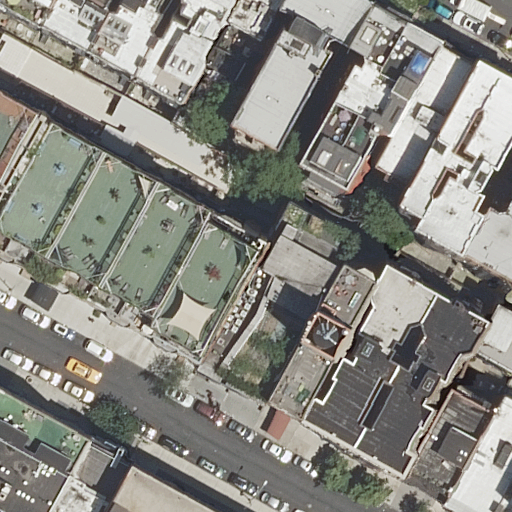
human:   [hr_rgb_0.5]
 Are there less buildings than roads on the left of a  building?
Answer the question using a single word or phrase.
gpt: no

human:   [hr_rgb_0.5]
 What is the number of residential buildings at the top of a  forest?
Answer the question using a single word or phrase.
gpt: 0

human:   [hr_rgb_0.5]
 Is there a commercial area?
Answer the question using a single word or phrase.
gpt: no

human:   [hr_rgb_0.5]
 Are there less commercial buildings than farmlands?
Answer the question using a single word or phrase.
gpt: no

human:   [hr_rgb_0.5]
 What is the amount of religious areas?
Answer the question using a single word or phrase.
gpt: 0

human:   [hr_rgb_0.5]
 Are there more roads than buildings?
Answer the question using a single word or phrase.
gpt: no

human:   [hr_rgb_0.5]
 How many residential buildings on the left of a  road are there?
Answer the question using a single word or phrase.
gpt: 16

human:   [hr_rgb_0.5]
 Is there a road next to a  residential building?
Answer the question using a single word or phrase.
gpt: yes

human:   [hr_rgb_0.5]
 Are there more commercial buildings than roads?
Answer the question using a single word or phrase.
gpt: no

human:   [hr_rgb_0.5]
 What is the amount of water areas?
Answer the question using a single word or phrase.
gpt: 0

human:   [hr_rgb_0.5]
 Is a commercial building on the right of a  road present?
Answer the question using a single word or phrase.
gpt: no

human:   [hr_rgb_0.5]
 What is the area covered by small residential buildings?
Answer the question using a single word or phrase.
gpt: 373m2

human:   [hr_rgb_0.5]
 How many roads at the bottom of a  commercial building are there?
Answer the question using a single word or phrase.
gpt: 0

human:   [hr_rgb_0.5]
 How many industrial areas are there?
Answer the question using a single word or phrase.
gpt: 0

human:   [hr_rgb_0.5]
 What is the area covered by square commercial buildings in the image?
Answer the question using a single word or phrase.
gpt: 0m2

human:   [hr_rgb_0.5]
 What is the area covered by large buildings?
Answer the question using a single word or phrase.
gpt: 3641m2

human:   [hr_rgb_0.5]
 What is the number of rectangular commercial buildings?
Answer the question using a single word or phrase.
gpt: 0

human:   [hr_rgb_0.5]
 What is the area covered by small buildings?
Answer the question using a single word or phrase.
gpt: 373m2

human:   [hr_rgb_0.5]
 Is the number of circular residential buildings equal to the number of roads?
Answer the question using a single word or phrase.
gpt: no

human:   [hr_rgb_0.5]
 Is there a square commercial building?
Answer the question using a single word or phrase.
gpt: no

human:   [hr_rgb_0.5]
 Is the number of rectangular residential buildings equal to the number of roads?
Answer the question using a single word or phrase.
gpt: no

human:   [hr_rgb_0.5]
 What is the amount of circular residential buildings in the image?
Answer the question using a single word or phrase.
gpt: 0

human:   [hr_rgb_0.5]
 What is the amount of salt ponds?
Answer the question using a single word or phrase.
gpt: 0

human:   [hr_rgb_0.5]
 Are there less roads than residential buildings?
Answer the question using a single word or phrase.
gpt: yes

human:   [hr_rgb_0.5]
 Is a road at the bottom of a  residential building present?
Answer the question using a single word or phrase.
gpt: yes

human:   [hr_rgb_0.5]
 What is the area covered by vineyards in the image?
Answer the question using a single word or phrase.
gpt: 0m2

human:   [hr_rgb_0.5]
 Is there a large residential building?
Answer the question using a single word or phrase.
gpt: yes

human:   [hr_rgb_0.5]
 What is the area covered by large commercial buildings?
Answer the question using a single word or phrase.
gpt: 0m2

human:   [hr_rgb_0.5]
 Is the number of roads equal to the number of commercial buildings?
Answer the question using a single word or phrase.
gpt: no

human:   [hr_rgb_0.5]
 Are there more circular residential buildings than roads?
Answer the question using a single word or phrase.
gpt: no

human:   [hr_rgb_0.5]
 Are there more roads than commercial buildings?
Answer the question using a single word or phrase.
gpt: yes

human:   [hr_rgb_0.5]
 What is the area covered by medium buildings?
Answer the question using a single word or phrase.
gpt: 3429m2

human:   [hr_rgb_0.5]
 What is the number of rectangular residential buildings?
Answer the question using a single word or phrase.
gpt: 12

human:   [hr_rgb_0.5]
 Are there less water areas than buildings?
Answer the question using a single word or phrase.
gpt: yes

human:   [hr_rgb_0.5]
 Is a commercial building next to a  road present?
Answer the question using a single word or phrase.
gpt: no

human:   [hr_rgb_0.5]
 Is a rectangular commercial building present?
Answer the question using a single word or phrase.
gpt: no

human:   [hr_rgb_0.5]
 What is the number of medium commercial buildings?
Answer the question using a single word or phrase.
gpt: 0